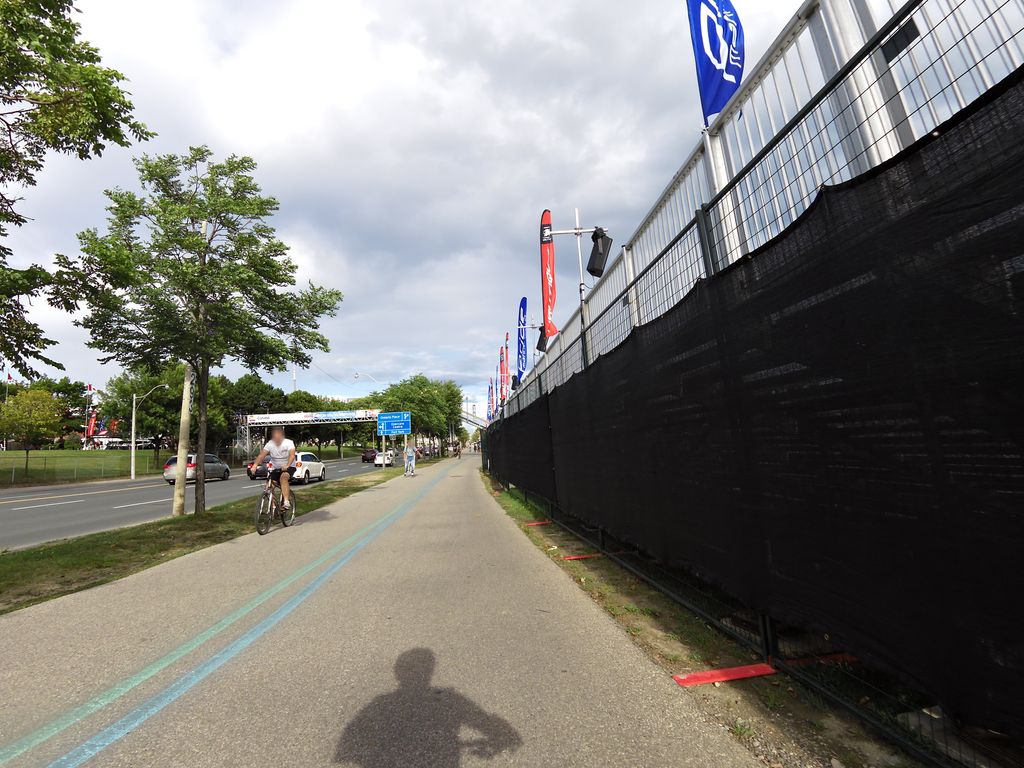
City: toronto